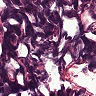
Metastatic tissue present: no